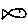
Label: fish